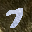
Label: 7